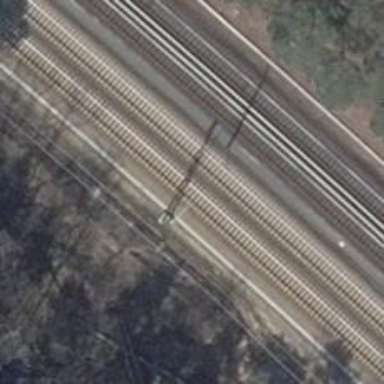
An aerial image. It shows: Milestone along the railway track with catenary mast.